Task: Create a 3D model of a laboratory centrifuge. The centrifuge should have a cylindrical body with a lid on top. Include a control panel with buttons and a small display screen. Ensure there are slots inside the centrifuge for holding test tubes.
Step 166:
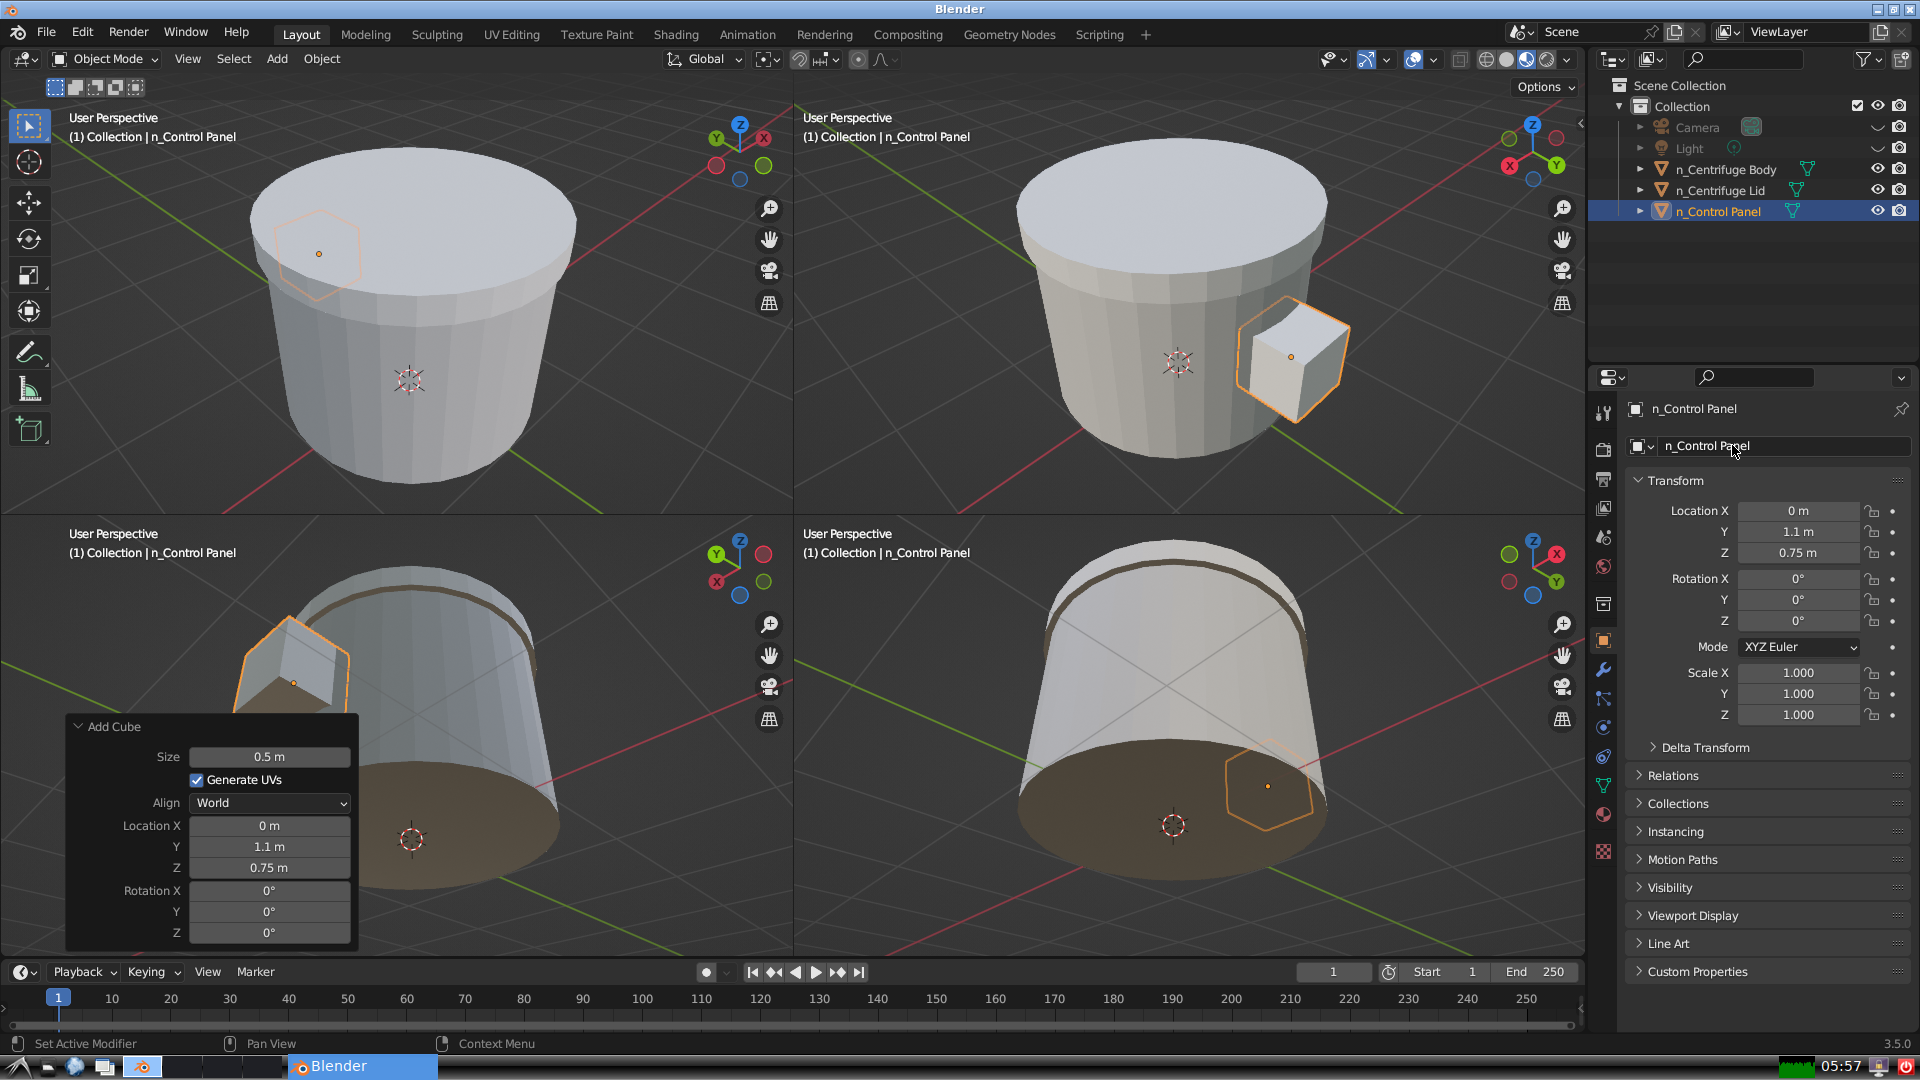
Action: {"mouse_move": [1797, 672]}